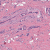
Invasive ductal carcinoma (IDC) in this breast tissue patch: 1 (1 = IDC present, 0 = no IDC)